Interaction volume radius: 10 \u00c5
Interaction volume height: 15 \u00c5
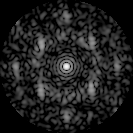
Disorder parameter: 0.602